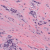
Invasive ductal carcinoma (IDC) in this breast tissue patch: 1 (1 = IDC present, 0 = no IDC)